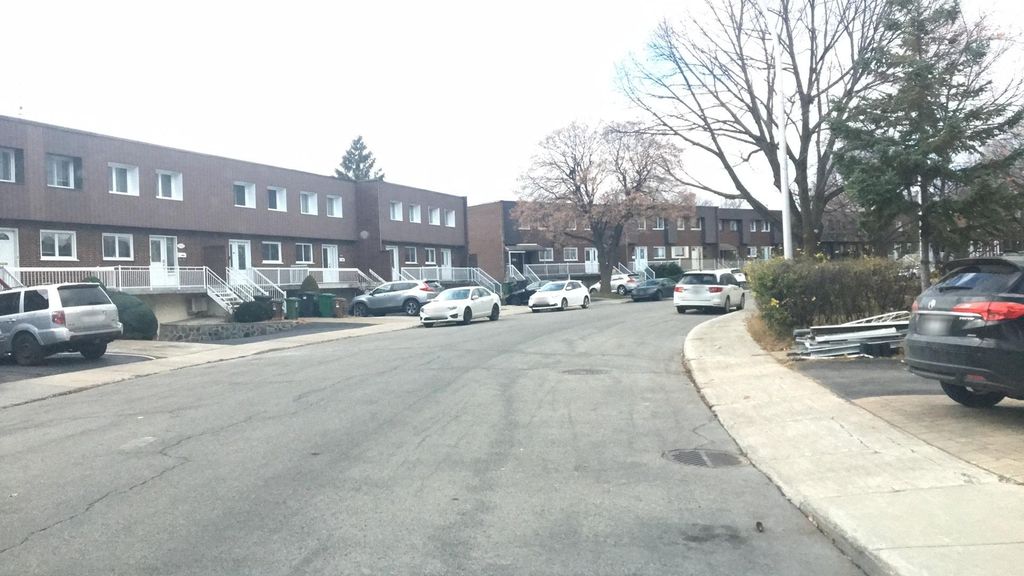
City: montreal